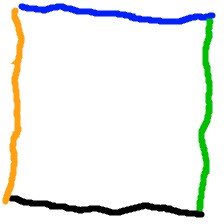
Shape: square